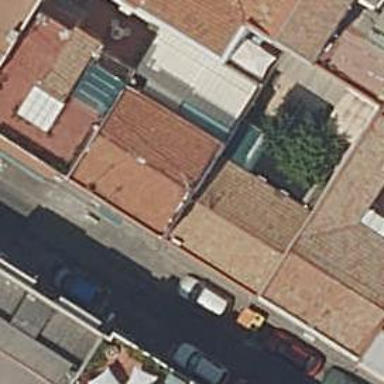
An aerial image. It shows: Car shop.